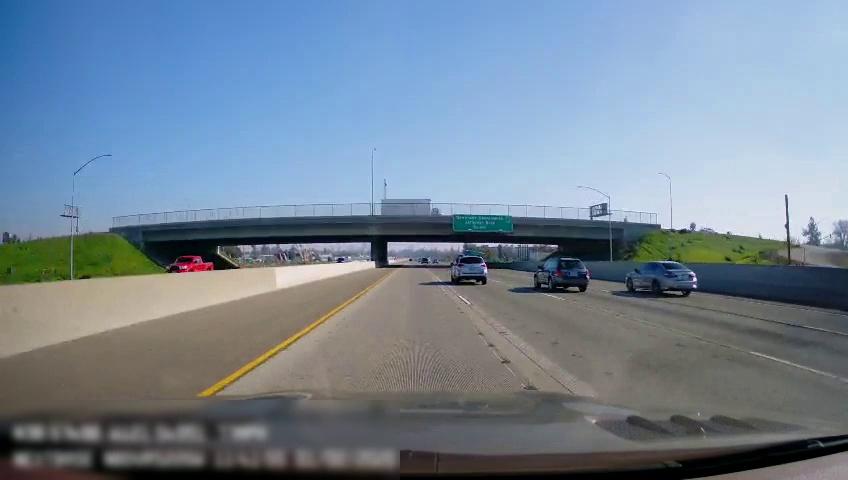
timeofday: Day
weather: Sunny
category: Vehicles | Truck
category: Vehicles | SUV
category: Drivable Space
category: Drivable Space
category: Vehicles | SUV
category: Vehicles | Car
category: Vehicles | SUV
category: Lanes | Current Lane
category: Lanes | Current Lane
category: Lanes | Current Lane
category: Traffic | Signs